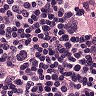
Metastatic tissue present: yes